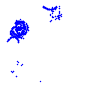
Particle: kaon